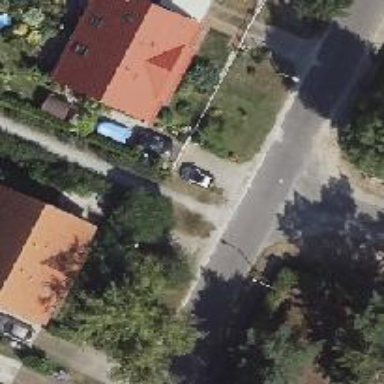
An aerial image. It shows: Footway.